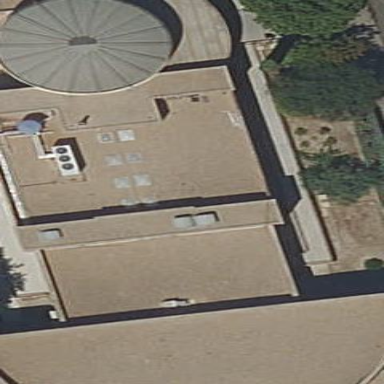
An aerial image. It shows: Public building.